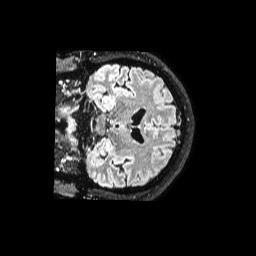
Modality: FLAIR
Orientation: coronal
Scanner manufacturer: philips
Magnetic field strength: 1.5 T
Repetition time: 4.8 s
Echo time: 0.3532 s